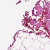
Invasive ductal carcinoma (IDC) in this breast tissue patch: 0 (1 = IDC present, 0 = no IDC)